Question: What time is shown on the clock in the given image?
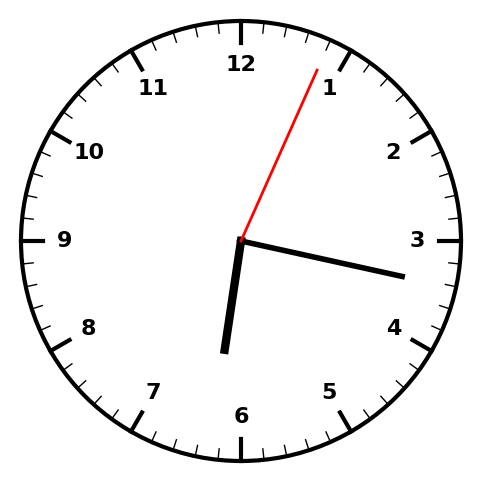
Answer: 06:17:04